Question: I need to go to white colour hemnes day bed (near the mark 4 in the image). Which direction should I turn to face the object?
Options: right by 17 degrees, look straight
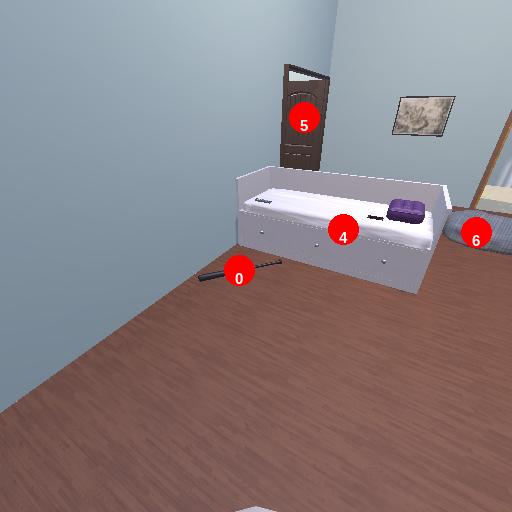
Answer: right by 17 degrees